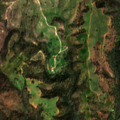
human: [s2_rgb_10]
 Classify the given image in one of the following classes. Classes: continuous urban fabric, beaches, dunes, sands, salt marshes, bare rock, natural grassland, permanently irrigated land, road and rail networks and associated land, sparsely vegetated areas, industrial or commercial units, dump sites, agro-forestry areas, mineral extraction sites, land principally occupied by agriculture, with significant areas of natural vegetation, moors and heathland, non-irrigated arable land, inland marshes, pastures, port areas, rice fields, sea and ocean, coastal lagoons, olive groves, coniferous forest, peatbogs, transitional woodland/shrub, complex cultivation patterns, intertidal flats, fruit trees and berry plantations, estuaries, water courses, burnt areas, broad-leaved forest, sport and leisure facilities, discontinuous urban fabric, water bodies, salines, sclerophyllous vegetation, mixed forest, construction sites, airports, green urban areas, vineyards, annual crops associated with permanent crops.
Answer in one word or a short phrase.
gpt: non-irrigated arable land, broad-leaved forest, transitional woodland/shrub